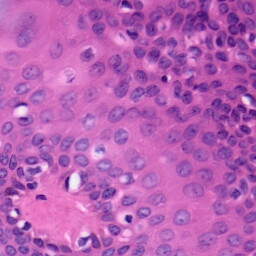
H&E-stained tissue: Skin